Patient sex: F
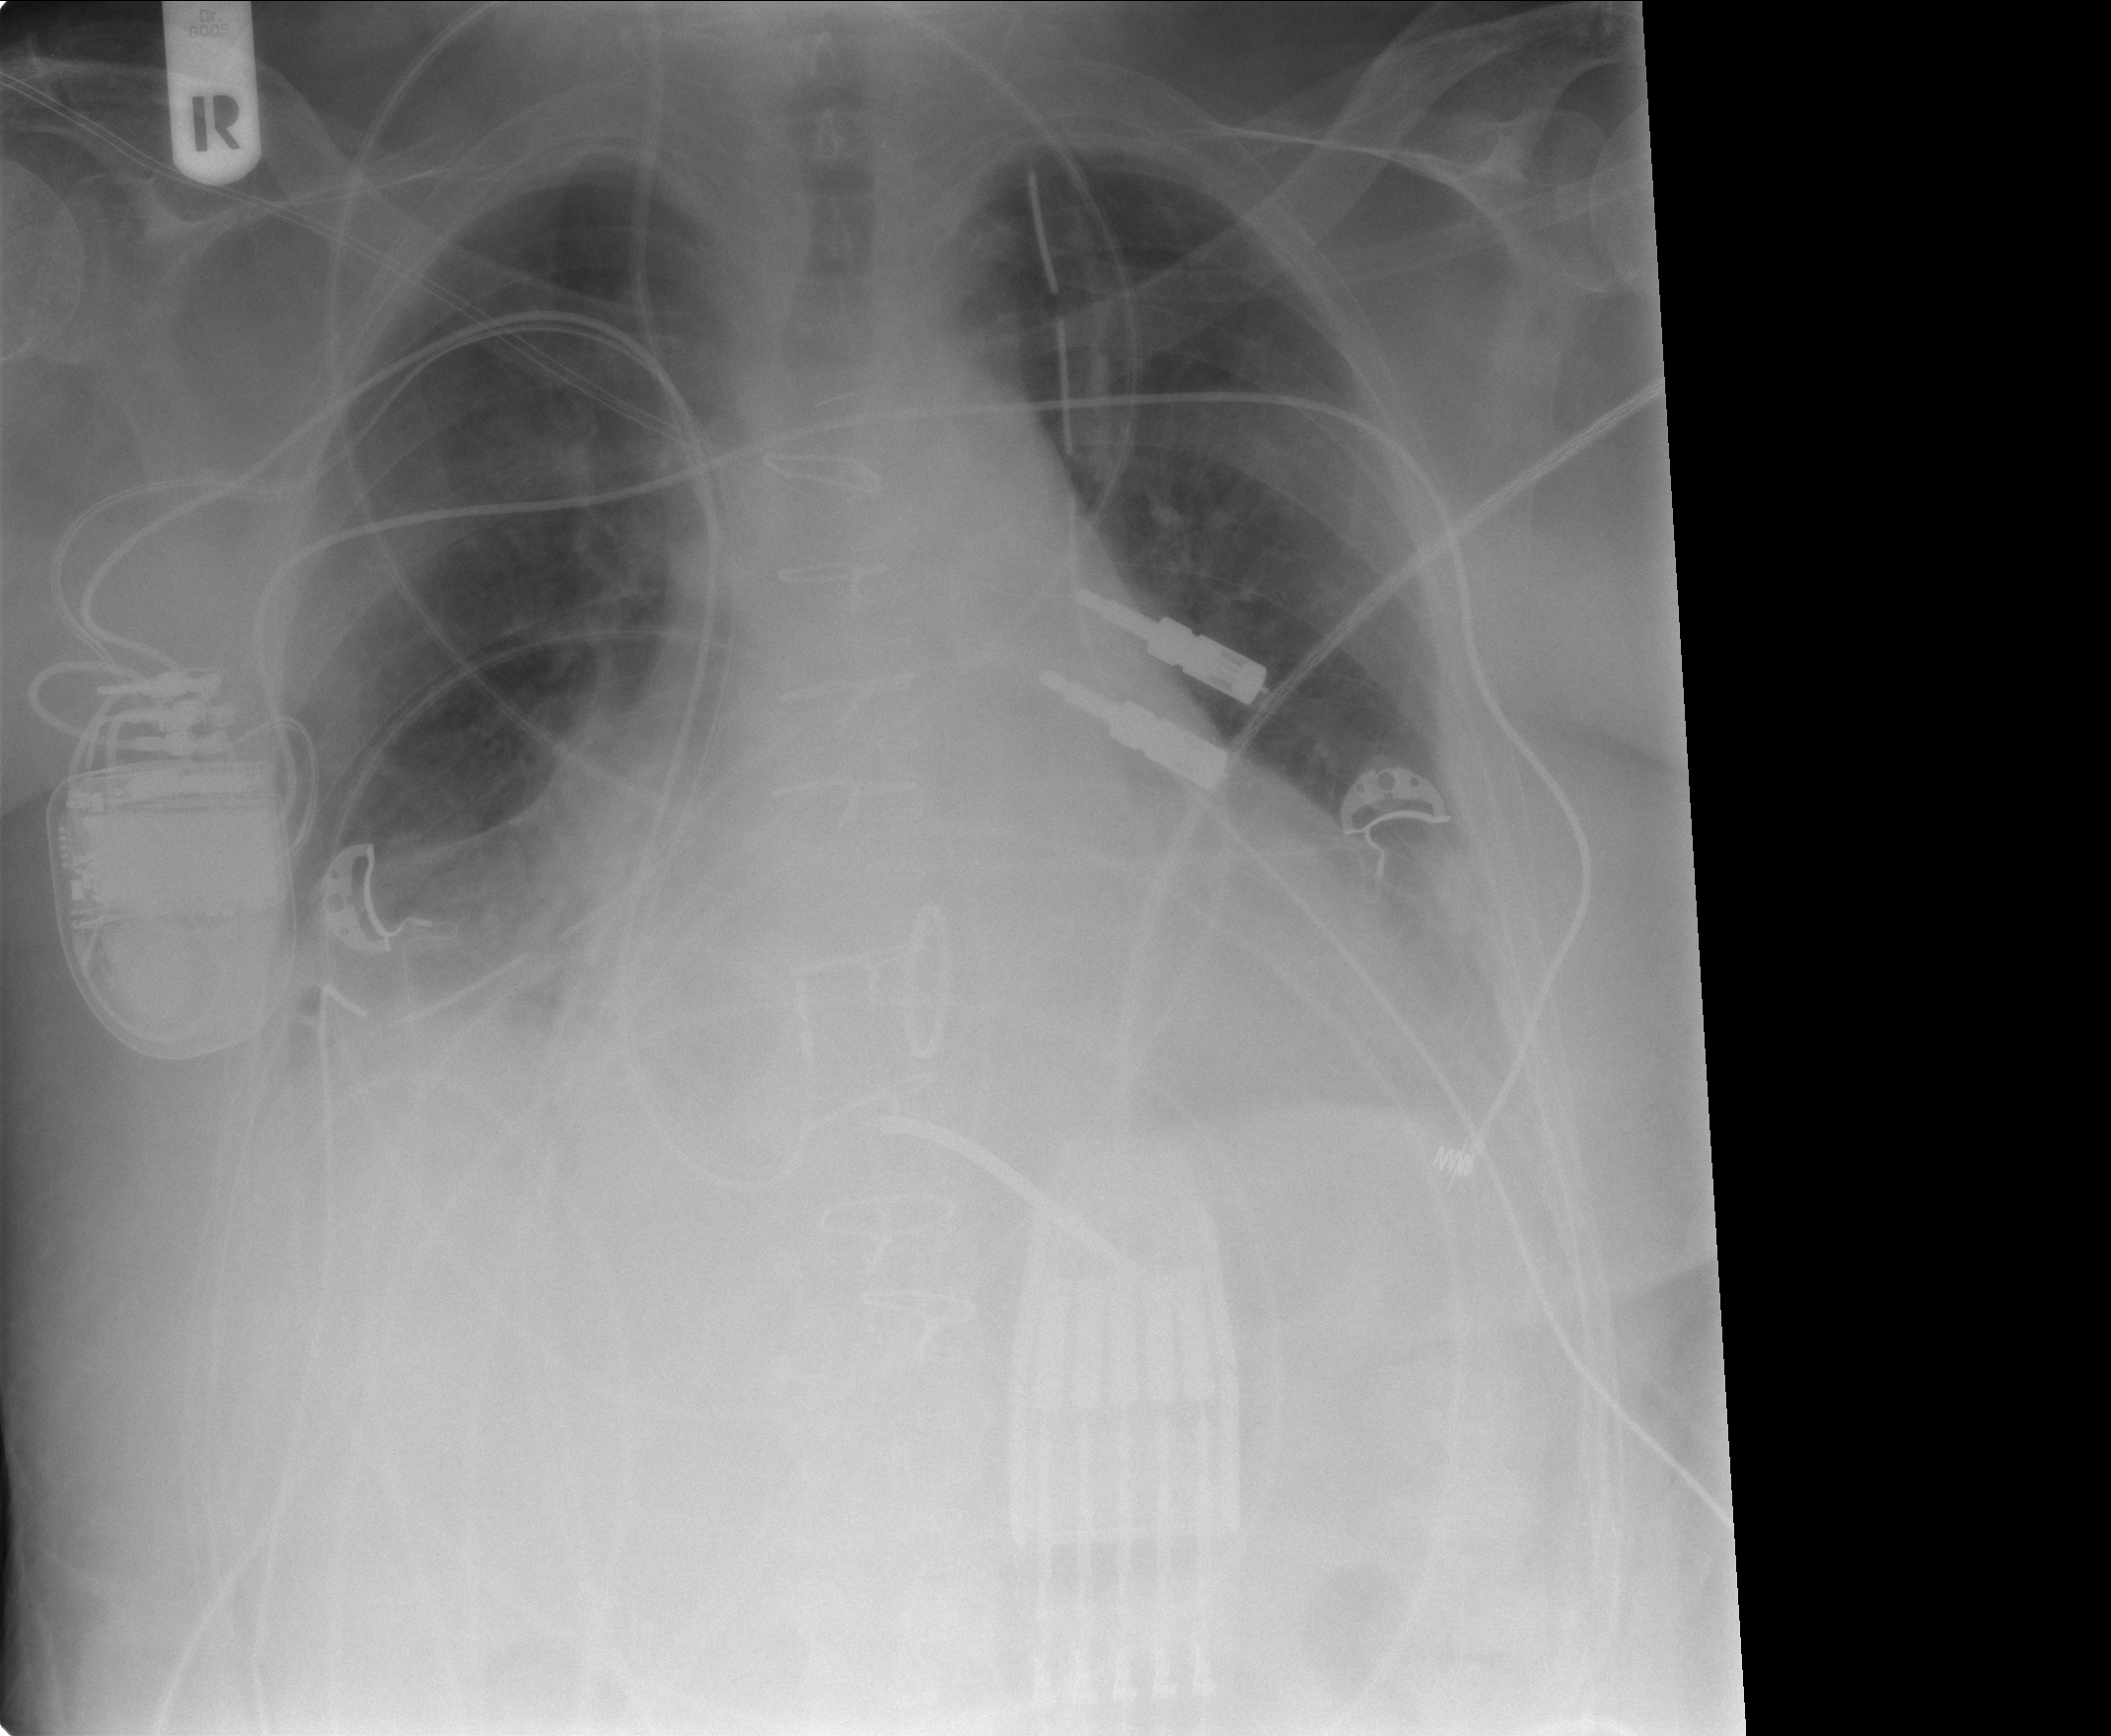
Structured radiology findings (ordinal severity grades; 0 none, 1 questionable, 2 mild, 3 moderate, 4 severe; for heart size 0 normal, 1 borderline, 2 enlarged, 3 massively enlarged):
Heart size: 3
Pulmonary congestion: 0
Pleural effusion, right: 2
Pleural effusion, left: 2
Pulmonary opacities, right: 0
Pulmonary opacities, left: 0
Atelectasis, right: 0
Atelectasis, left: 0